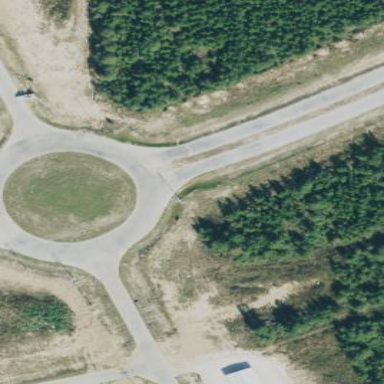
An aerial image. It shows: Circular junction on tertiary road.